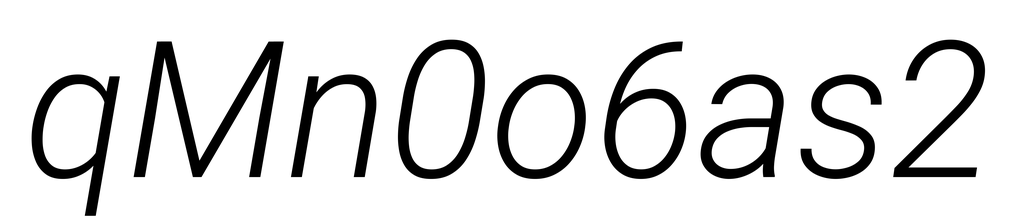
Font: Roboto-Italic_Light_Italic